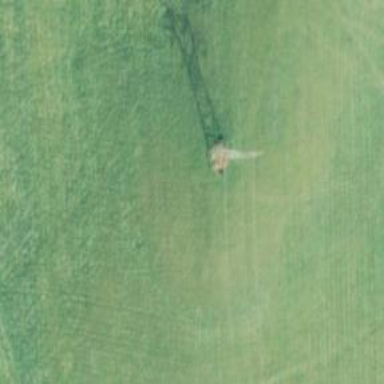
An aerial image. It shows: Lattice structure tower used for power distribution.